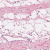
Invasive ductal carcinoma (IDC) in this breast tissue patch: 0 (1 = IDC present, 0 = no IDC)